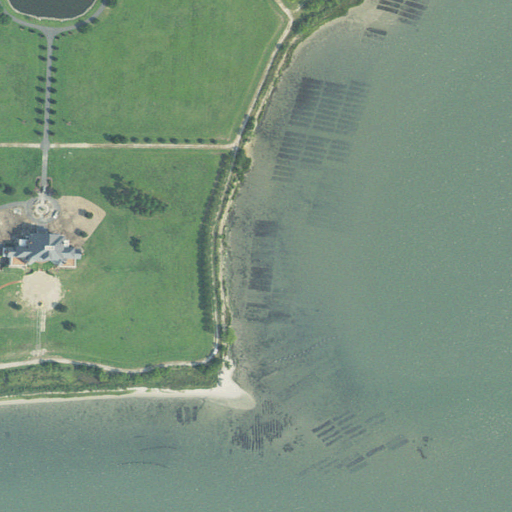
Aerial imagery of cape in Virginia named Old Orchard Point containing open water, cultivated crops, herbaceous wetlands, and low intensity development